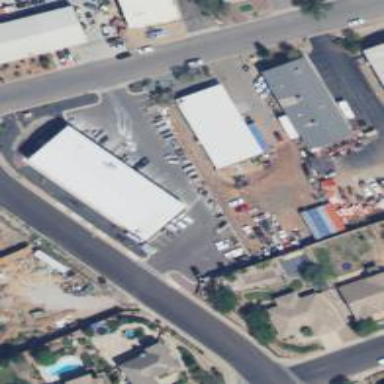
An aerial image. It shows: Industrial building.